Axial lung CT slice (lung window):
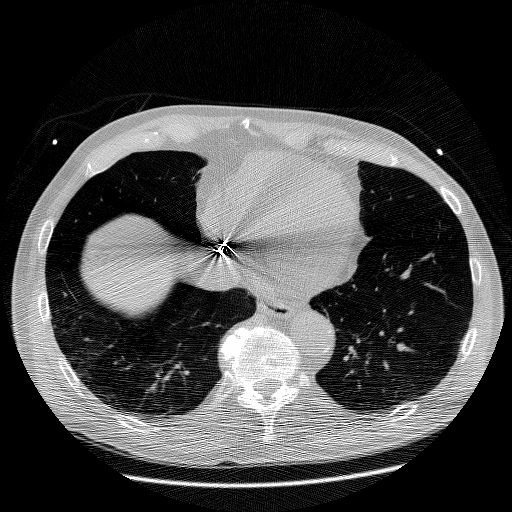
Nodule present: no